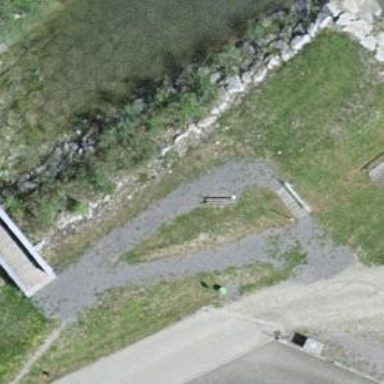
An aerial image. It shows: Bench for seating.